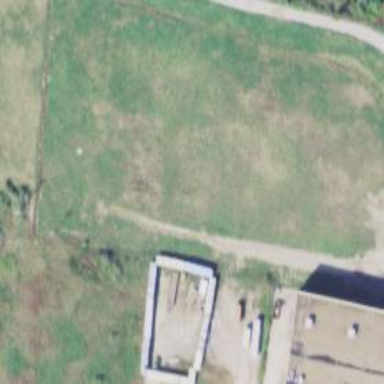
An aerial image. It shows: Power substation with transmission level designation. It is enclosed by fence.